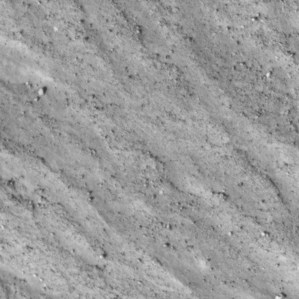
Label: non_frost